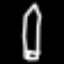
Label: pencil